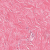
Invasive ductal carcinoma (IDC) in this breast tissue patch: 0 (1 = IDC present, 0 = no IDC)